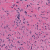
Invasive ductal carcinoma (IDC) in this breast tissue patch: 0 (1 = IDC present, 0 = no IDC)